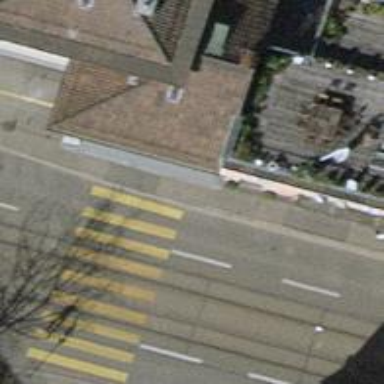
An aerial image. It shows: Kerb barrier.